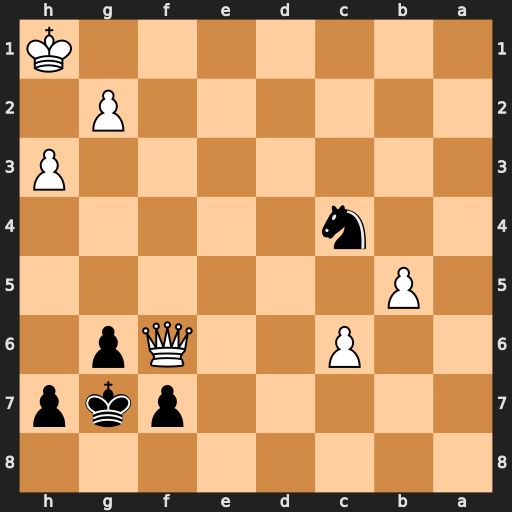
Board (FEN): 8/5pkp/2P2Qp1/1P6/2n5/7P/6P1/7K
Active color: b
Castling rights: -
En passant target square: -
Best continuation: Kxf6 c7 Nb6